Interaction volume radius: 10 \u00c5
Interaction volume height: 25 \u00c5
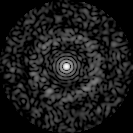
Disorder parameter: 0.8511